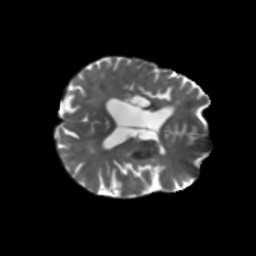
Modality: T2w
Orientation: axial
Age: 75
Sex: female
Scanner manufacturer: siemens
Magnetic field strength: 3 T
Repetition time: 5.25 s
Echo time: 0.08 s